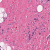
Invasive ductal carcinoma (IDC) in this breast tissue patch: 0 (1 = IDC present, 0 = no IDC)